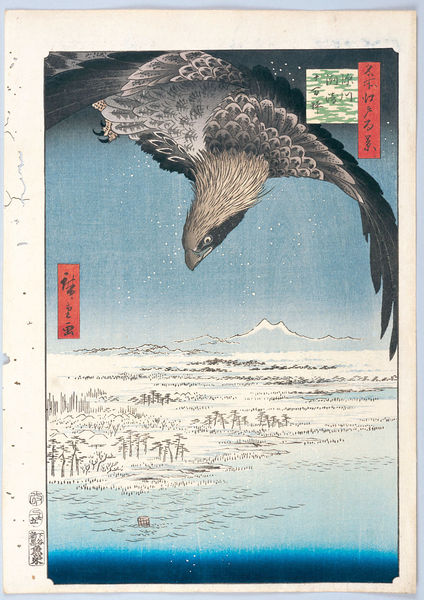
Titel: 100 berühmte Ansichten von Edo
Künstler: Utagawa Hiroshige
Schlagwörter: adler, berg, blau, flügel, himmel, meer, vogel, wasser, weiß, bäume, fluss, landschaft, see, ufer, rot, schnee, federn, holzschnitt, japan, schrift, strand, schnabel, berge, winter, japanisch, schriftzeichen, tusche, asiatisch, buchseite, tuschezeichnung, kalligraphie, kartuschen, edo, fuji, adöer, oalmen